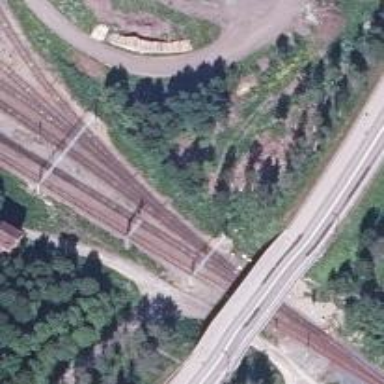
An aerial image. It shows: Railway siding for service.